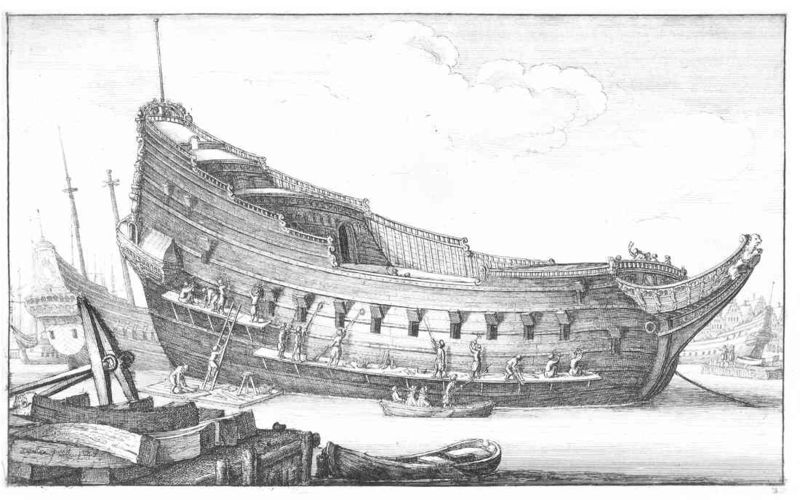
Titel: Ein abgetakeltes Kriegsschiff
Künstler: Wenzel Hollar
Standort: Karlsruhe
Institution: Staatliche Kunsthalle Karlsruhe
Schlagwörter: men, people, white, black, gray, grey, old, windows, print, washing, wooden, wood, cloud, clouds, man, sky, boat, building, house, lake, ocean, sea, ship, water, houses, spanish, river, drawing, paper, black and white, etching, illustration, sketch, cross, ladder, boats, mast, sail, sailor, sailors, town, human, arc, construction, art, detail, large, engraving, pencil, harbor, harbour, lines, vessel, timber, brush, ships, bay, paint, dutch, fixing, work, working, humans, land, port, meer, rich, worker, sailing, sails, row, scrub, bow, lion, float, big, workers, beams, gun, unfinished, labor, cleaning, logs, dock, air, oar, pier, barge, anchor, raft, oars, graphite, stern, yard, wharf, ship building, masts, ark, t, se, workmen, cargo, hull, row boat, w, line drawing, paddle, nast, starboard, stencil, ropes, cast, canon, prow, shi, loop, clean, naval, clowds, ashore, midground, no mast, little boats, build, schwartz, weis, sciff, werft, shipp, making, builder, quay, mariners, shipyard, harbouwr, housese, warf, huge ship at dock, men working on ship, boarder, galleon, sink, anchors, timbers, repair, progress, vescle, anchir, clowd, woorkers, mizzen, sdfsd, warft, wuit, anchored, gangplanks, ananchor, wae, awieoth;nkl/4, ioiai;whet, uhpwue, weios, wetwetw, xcvs, ywetwse, 235, herk, esje, eastetwetd, dbfzhaer, eawrtaq, ahwrhyaerhenj, wrgy, fert, dfwetw, gwerh, h, eweteu, stencil art, cast out, boat buildidng, building a boat, wooden ship, wood pilings, large boat, large ship, boat building, cleaners, masthead, cargp, harbous